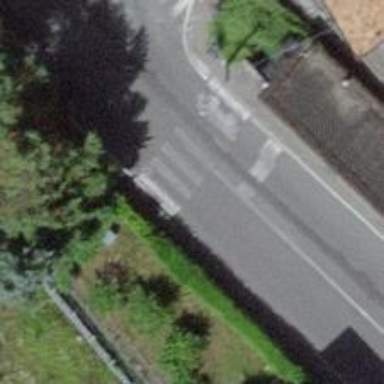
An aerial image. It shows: Road with traffic signals.